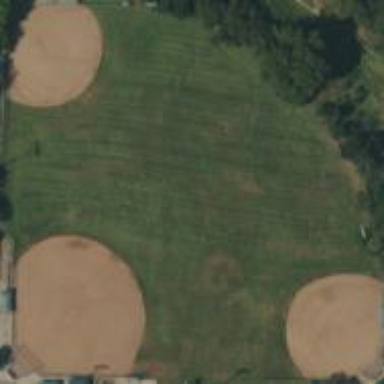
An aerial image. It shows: Baseball pitch for leisure land.